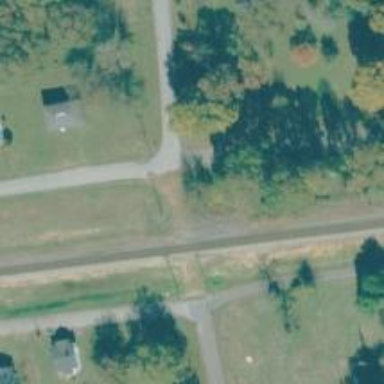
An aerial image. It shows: Abandoned road.